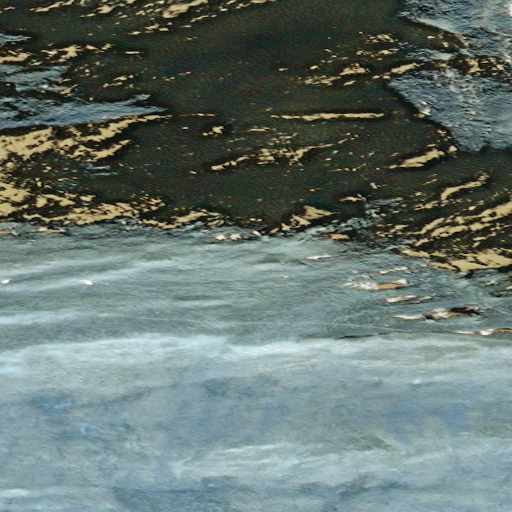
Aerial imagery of ridge(s) in Alaska named Primrose Ridge containing only unknown